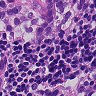
Metastatic tissue present: yes